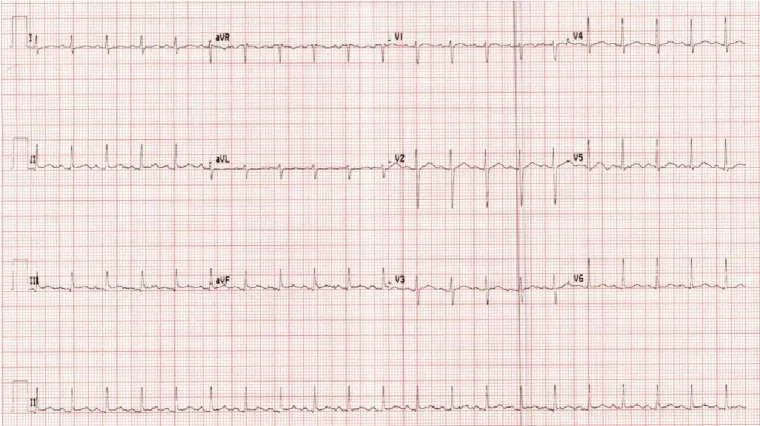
ECG upon admission.
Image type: electrography (ekg)